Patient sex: M
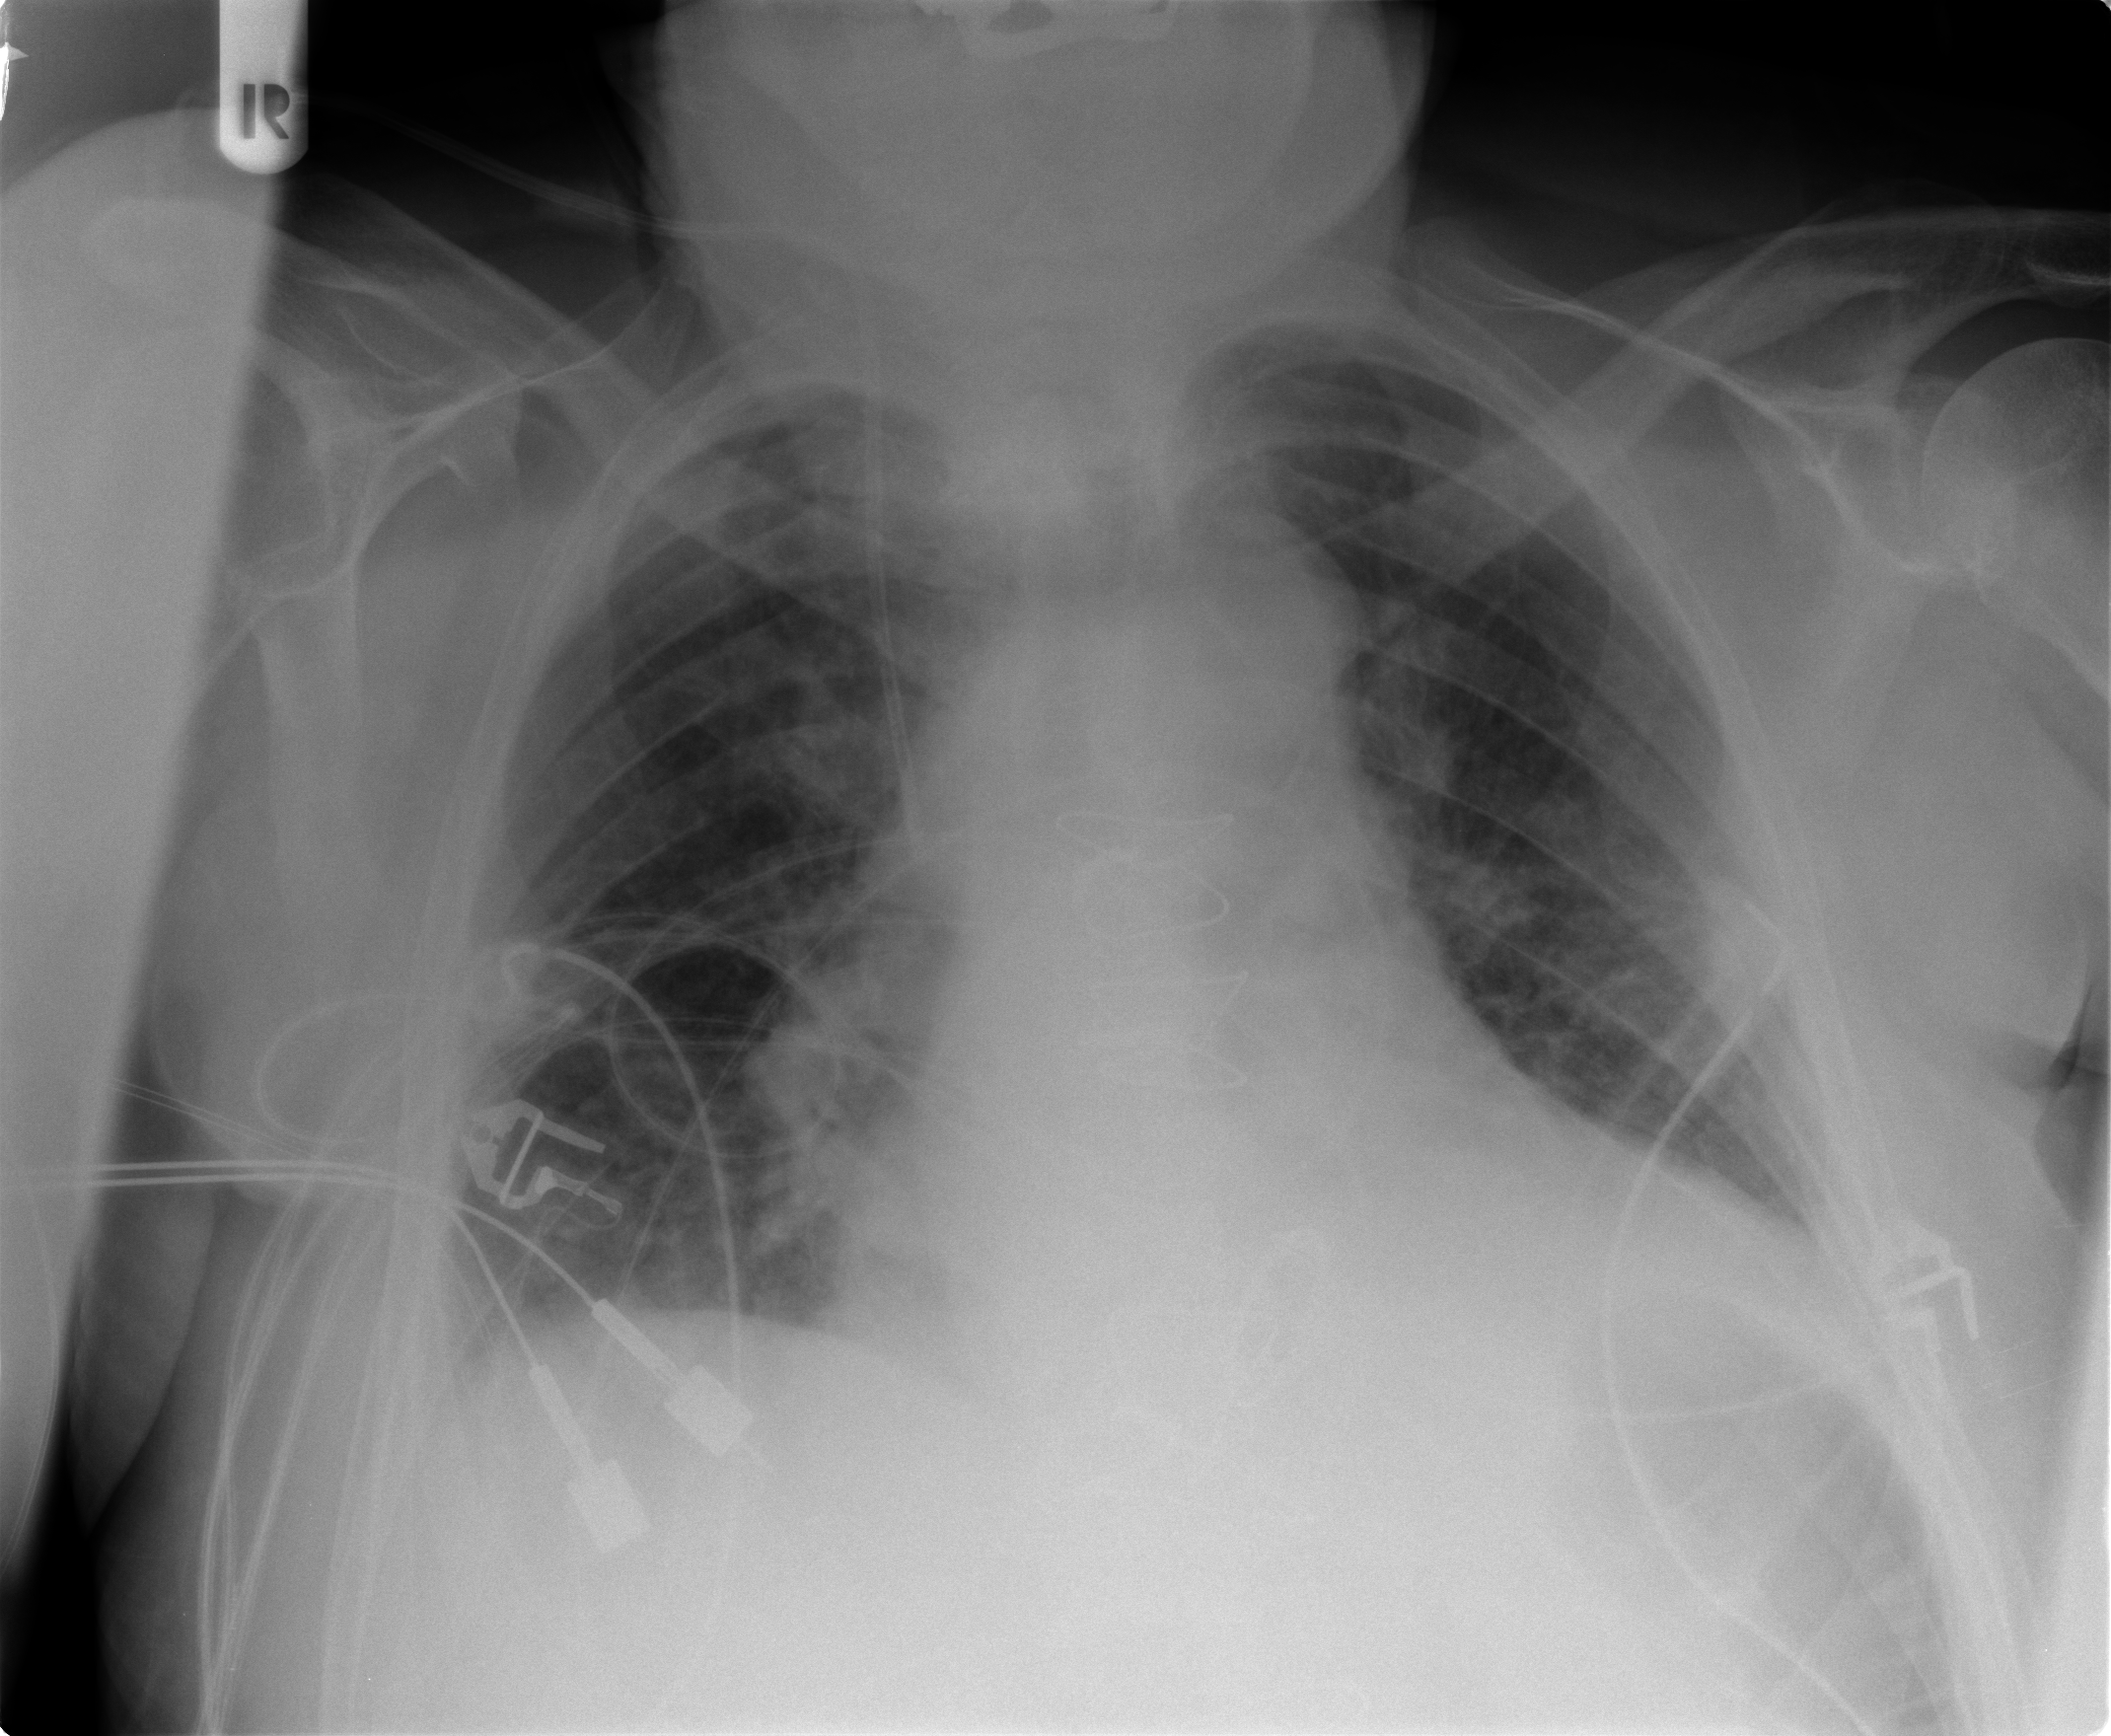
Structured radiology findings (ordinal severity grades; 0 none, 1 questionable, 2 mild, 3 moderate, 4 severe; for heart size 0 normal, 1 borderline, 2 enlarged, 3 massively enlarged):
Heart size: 2
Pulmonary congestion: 2
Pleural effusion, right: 1
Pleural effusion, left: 1
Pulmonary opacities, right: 1
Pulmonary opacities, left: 1
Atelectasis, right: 2
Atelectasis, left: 2